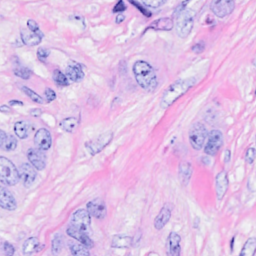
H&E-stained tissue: Breast